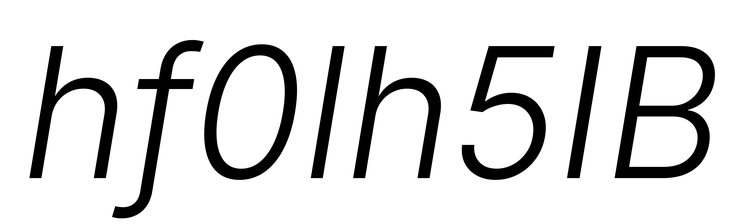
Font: Inter-Italic_Light_Italic